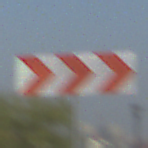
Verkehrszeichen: RichtungstafelnInKurvenGrossLinks
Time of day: SunriseSunset
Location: Outdoor (Urban)
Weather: Clear
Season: NotSpecified
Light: Natural